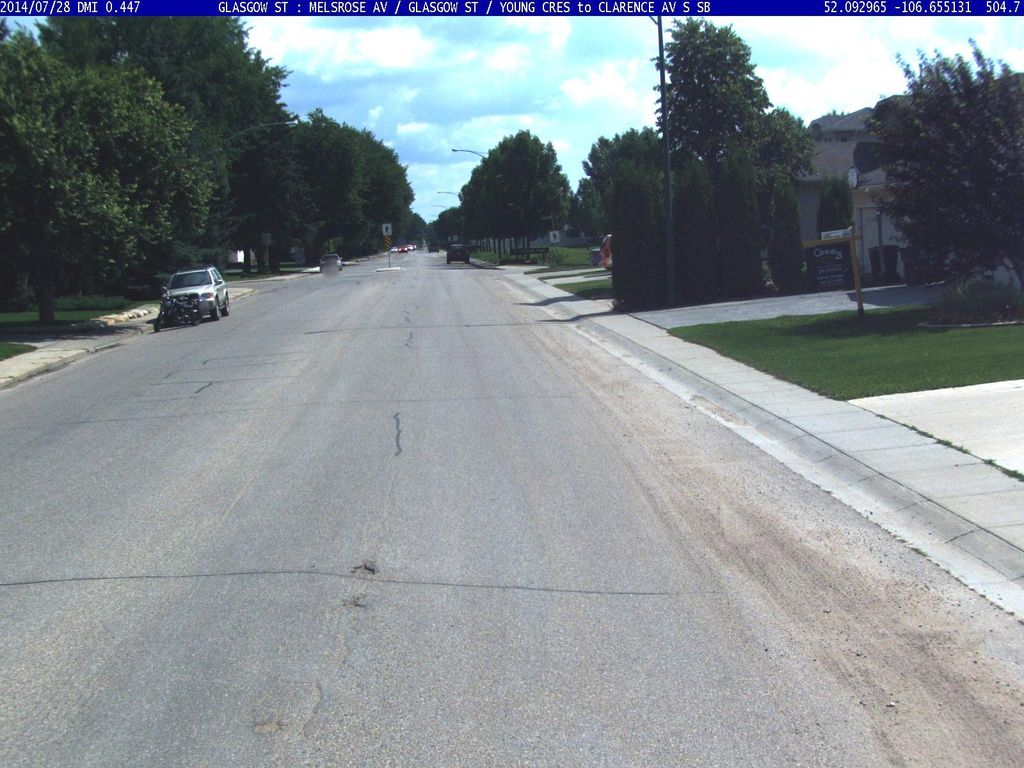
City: saskatoon